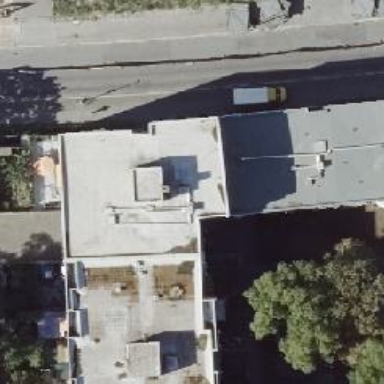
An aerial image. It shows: Flat-roofed apartment building.